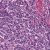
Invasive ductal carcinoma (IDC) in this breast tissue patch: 1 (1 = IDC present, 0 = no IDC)